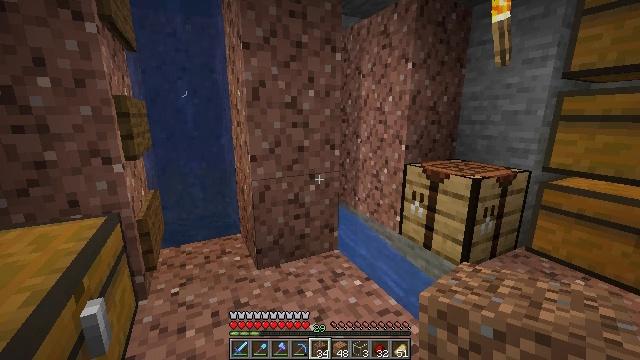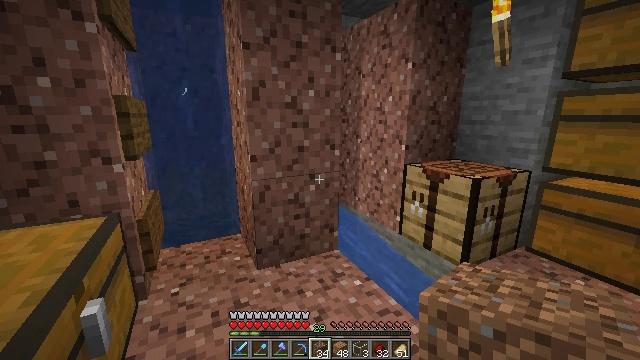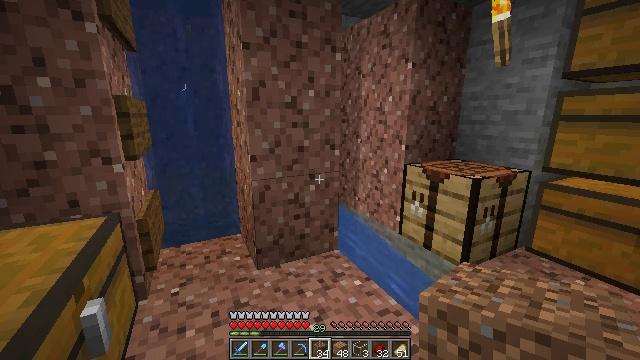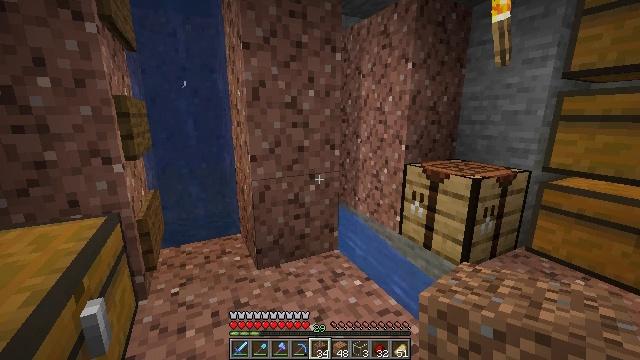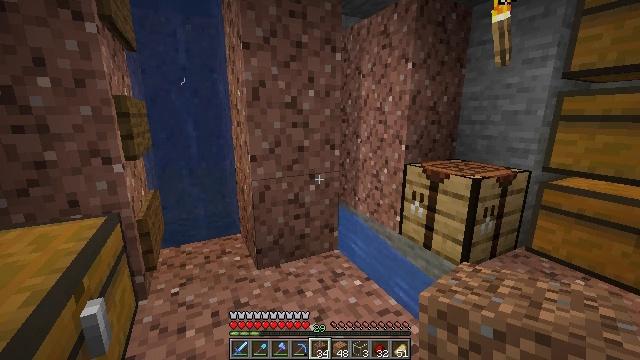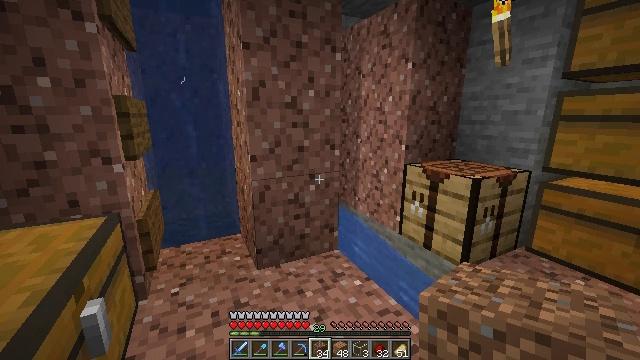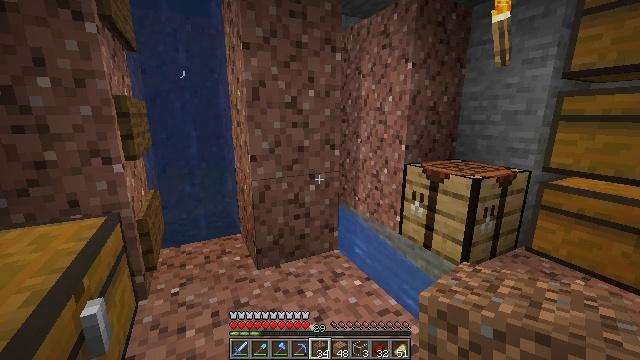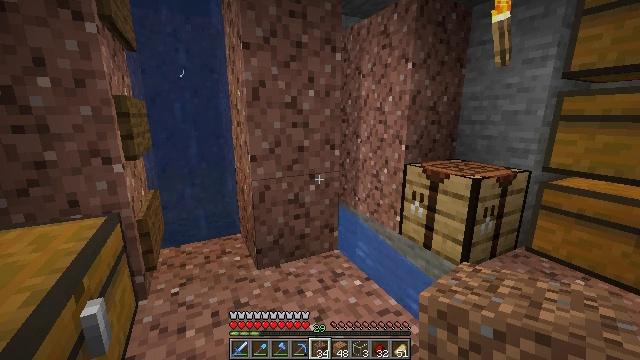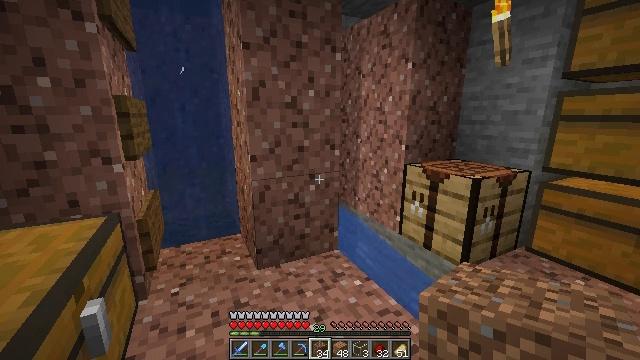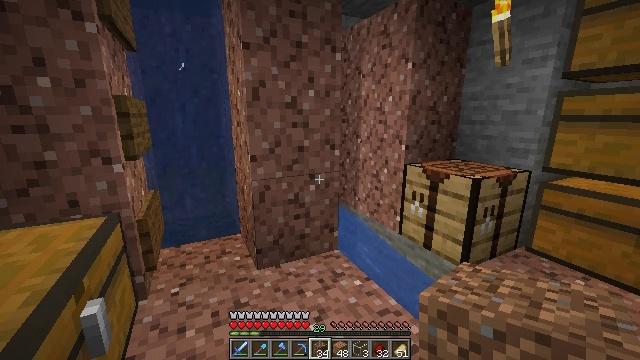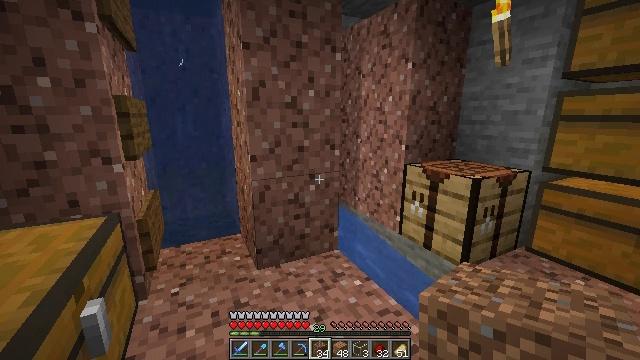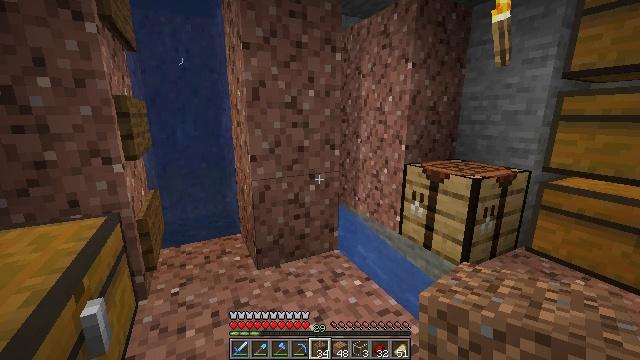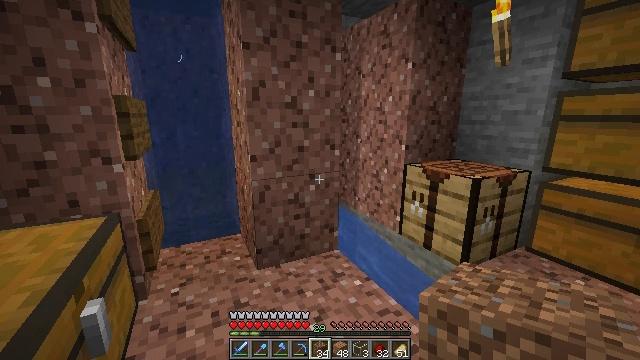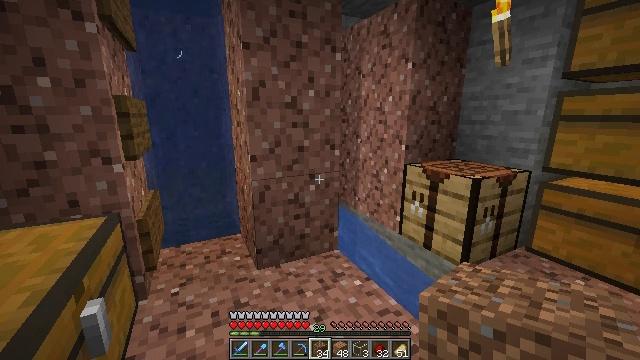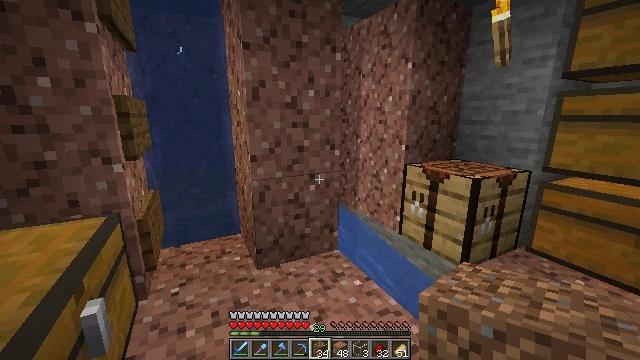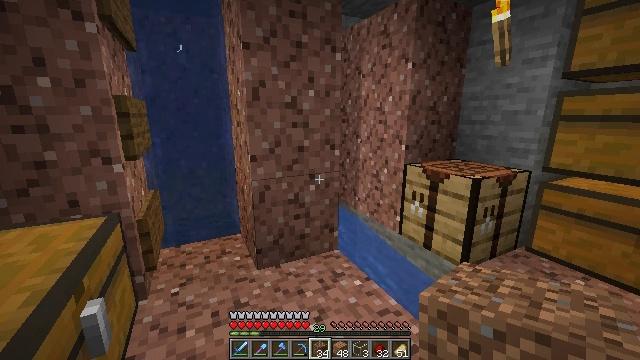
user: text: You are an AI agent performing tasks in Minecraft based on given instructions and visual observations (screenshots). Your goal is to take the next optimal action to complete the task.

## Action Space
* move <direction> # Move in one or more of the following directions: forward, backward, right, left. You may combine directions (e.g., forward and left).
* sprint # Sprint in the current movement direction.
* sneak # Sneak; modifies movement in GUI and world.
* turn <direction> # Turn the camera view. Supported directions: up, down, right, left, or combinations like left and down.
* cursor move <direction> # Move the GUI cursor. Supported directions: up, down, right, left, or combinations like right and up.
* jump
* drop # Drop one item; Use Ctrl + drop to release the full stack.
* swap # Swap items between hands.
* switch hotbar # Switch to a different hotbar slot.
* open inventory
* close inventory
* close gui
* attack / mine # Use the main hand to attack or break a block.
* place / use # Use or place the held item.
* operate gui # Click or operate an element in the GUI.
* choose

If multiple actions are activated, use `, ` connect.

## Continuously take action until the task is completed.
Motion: motion action
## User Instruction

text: Craft a golden helmet.
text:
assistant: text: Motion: no_op
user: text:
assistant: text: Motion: no_op
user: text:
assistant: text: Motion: no_op
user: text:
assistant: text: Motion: no_op
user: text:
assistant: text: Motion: no_op
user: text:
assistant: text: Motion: no_op
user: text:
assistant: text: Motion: no_op
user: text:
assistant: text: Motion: no_op
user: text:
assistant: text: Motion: no_op
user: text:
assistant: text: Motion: no_op
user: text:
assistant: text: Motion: no_op
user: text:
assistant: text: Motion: no_op
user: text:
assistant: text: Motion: no_op
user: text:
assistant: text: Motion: no_op
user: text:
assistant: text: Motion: no_op
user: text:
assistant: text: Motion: no_op
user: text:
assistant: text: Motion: no_op
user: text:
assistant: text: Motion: no_op
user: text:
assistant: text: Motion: no_op
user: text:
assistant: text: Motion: no_op
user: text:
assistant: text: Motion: no_op
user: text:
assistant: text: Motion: no_op
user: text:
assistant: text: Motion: no_op
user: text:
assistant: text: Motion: no_op
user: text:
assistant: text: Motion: no_op
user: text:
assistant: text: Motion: no_op
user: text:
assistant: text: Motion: no_op
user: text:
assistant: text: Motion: no_op
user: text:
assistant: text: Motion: no_op
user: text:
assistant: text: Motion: no_op